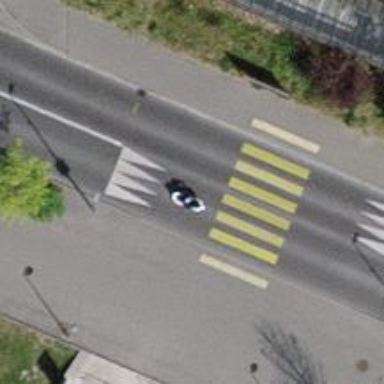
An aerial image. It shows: Zebra crossing for pedestrians.